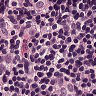
Metastatic tissue present: yes